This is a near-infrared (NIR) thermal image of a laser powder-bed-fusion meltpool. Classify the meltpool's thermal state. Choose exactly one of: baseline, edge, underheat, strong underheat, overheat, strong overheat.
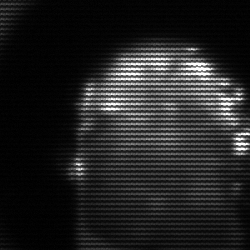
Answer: baseline